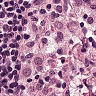
Metastatic tissue present: no